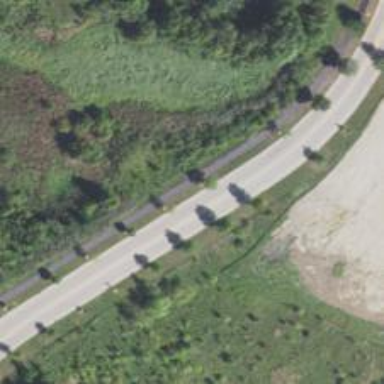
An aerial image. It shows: Asphalt cycleway.